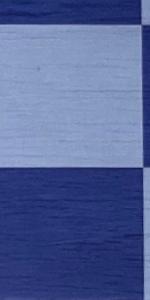
Label: Empty